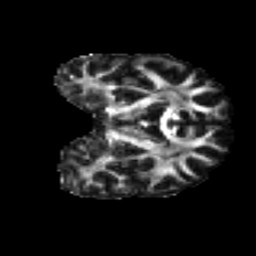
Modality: FA
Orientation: coronal
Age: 37
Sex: male
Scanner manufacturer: ge
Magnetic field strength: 3 T
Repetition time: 7.8 s
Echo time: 0.061 s